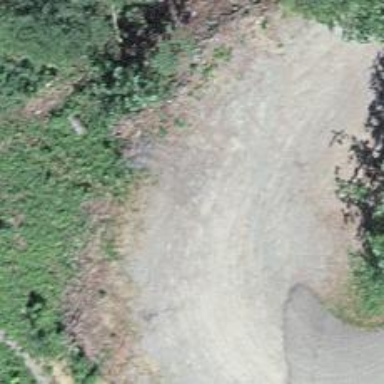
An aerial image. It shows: Service road with gravel surface.